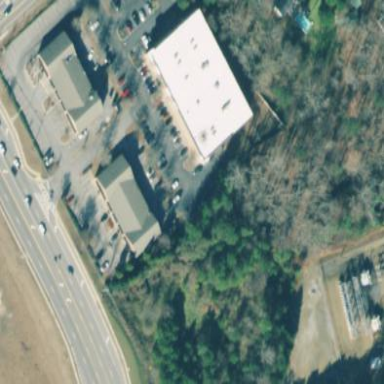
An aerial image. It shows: Building used as fitness center.